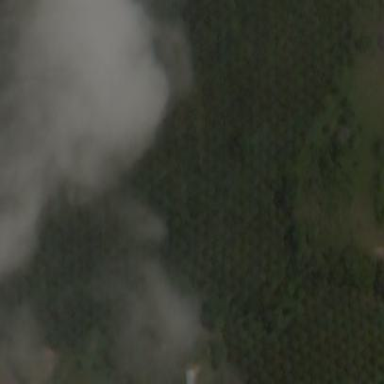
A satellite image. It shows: Orchard filled with oil palms trees.